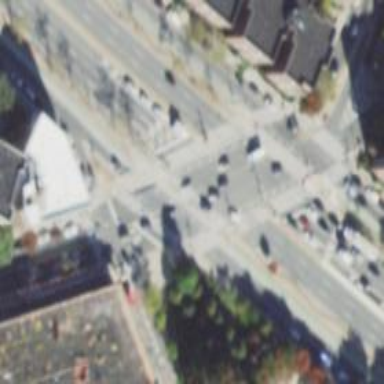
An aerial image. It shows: Footway located on traffic island.